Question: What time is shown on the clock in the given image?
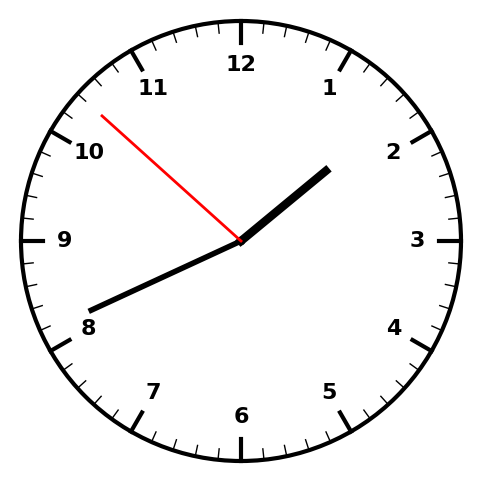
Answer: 01:40:52